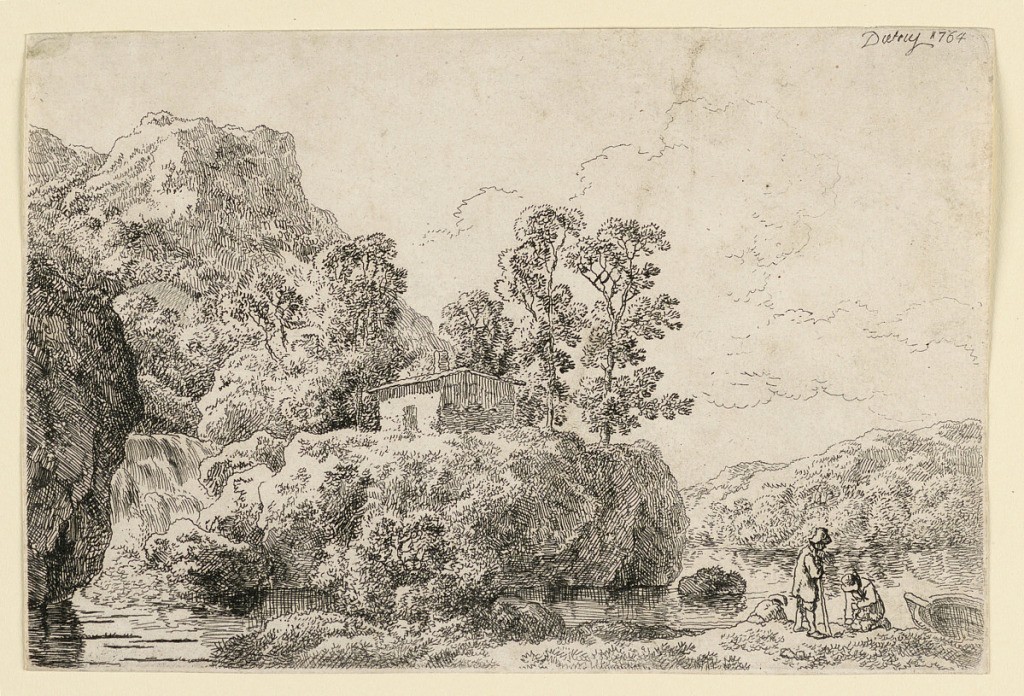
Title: Landscape with House Near a Waterfall
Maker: Christian Wilhelm Ernst Dietrich, German, 1712 - 1774
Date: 1764
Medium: Etching on paper
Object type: Print
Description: In a mountainous wooded landscape, a waterfall is seen in the left foreground. To the right, on a small bluff is a hut. The stream widens to the right, and in the right foreground are three figures and a boat.